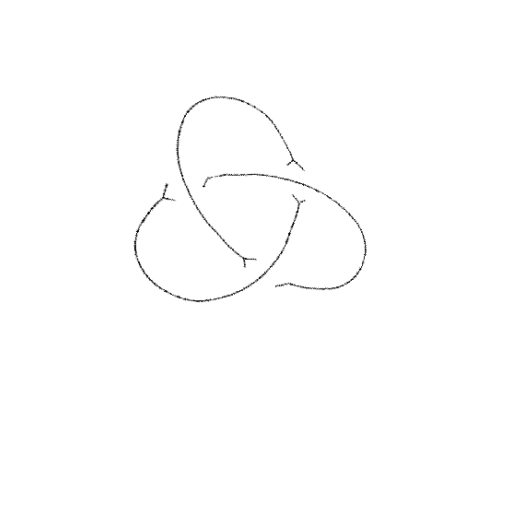
Crossing number: 3